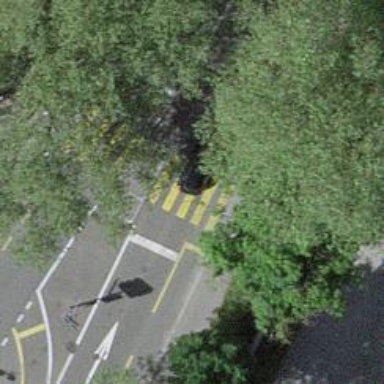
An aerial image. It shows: Asphalt footway with crossing controlled by traffic signals.